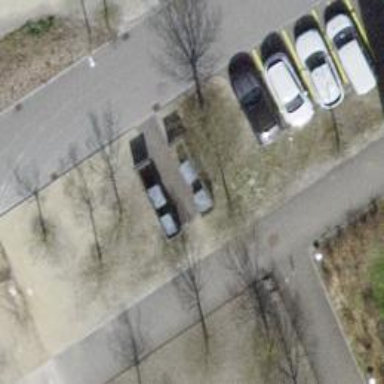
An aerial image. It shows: Paved path.